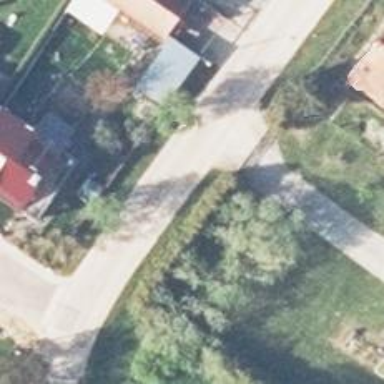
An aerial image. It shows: Residential road surfaced with concrete plates.